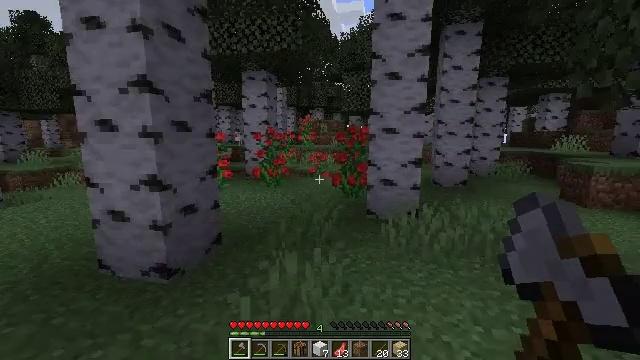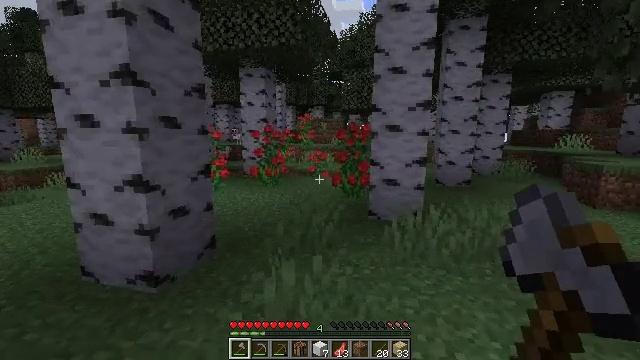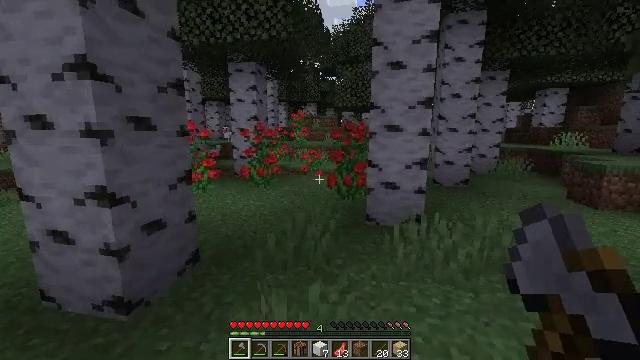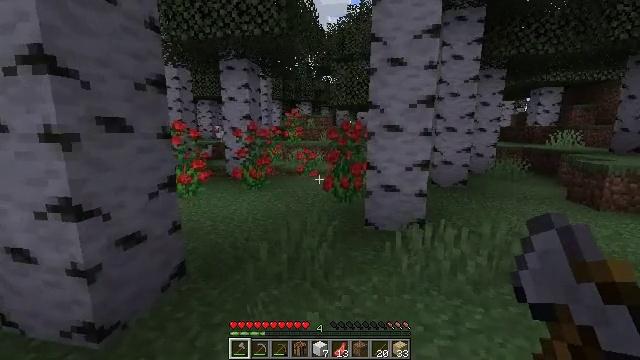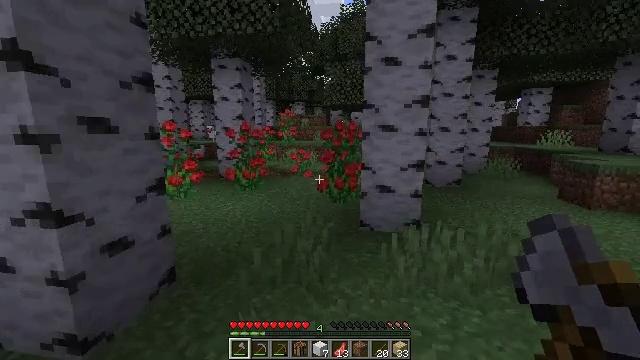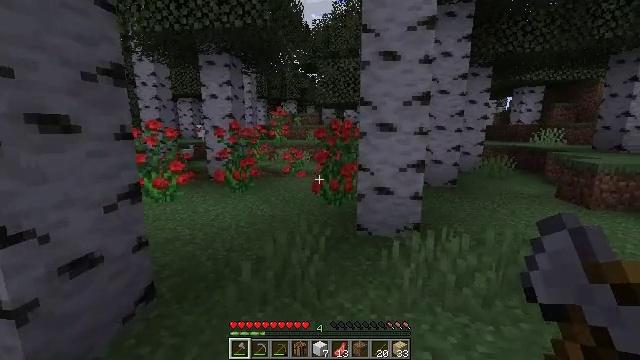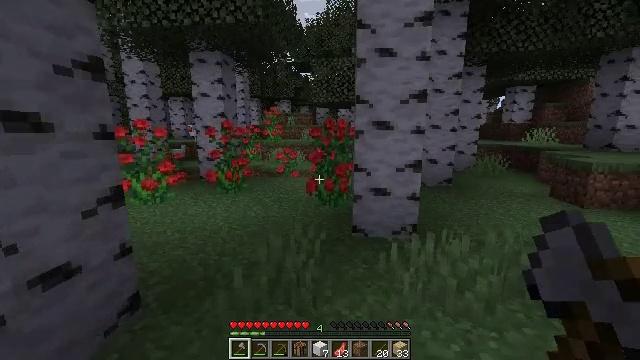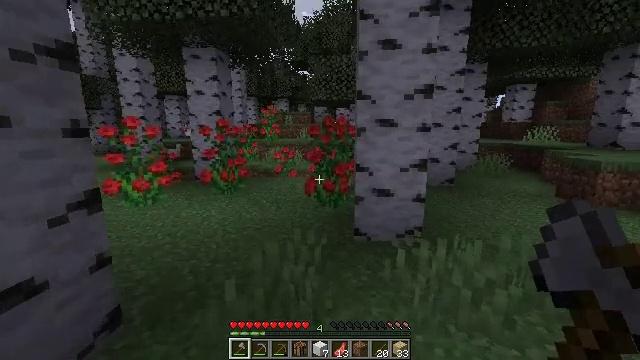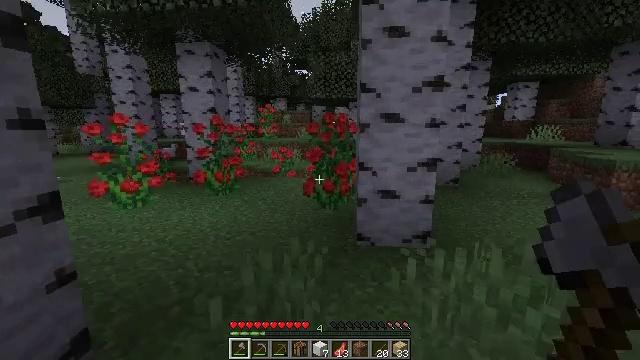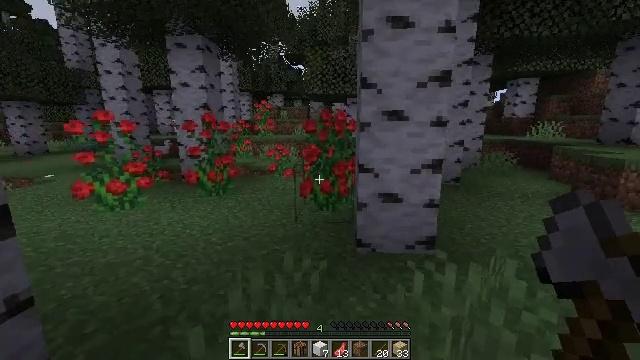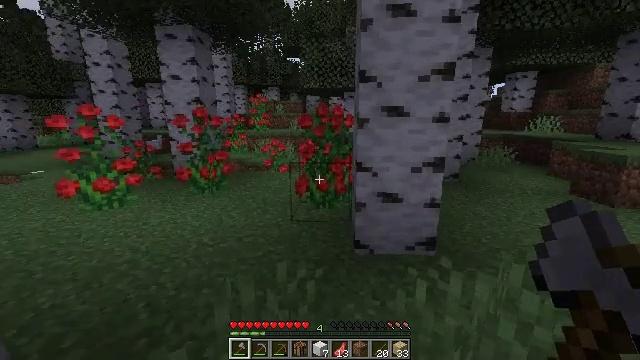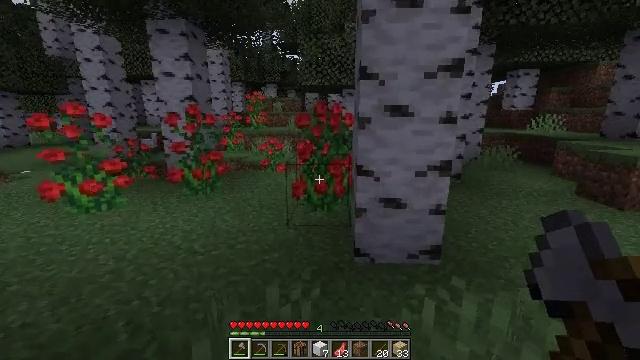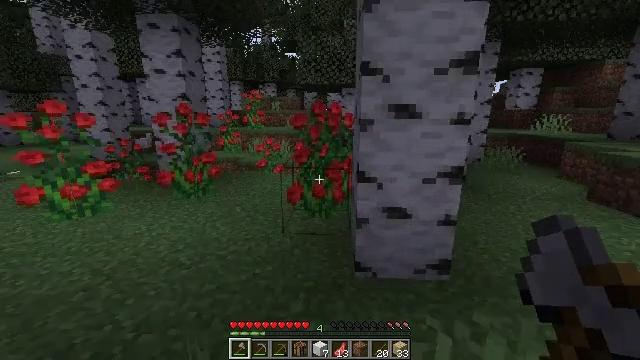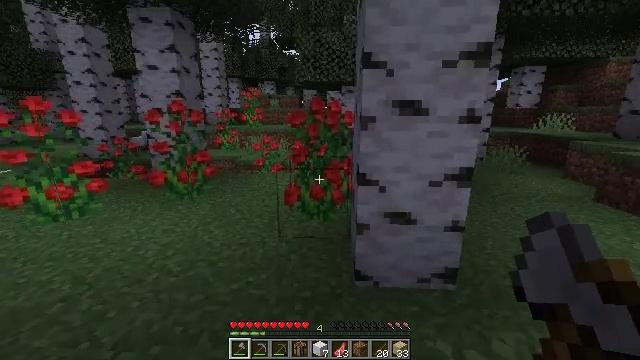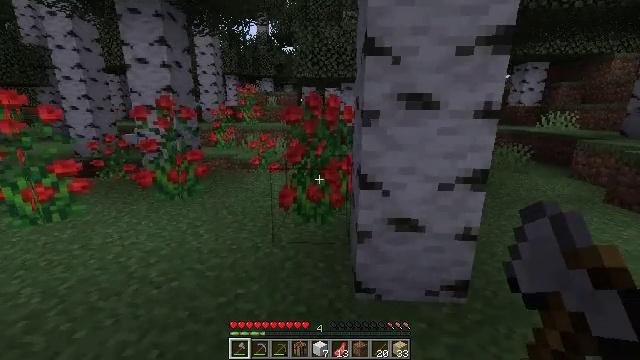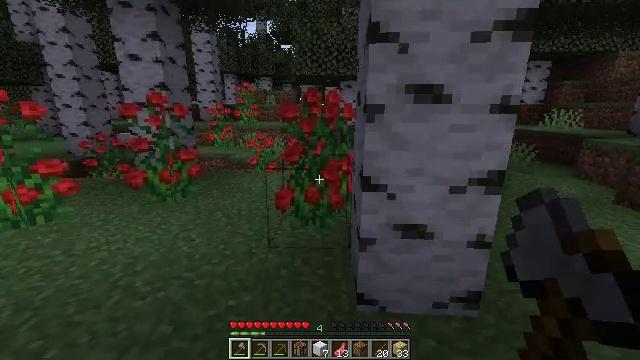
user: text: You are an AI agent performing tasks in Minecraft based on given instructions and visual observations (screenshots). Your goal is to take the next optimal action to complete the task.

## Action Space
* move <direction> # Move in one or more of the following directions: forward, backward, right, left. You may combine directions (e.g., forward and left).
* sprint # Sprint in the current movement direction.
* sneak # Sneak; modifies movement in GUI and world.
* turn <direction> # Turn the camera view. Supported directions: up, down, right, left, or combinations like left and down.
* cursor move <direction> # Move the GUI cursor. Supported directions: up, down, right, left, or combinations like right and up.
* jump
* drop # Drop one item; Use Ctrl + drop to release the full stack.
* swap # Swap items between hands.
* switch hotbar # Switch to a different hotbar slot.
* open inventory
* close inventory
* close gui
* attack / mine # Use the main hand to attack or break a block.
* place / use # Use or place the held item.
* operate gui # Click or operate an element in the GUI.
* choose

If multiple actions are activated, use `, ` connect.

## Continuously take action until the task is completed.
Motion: motion action
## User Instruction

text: Gather the rose bush by attacking it.
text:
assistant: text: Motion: move forward
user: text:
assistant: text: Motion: move forward, turn right
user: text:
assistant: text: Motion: move forward, turn right
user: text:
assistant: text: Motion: move forward, turn right
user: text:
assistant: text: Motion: move forward, turn right
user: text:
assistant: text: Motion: move forward, turn right
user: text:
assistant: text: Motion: move forward
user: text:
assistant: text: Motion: move forward
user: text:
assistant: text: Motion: move forward
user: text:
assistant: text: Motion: move forward, turn down
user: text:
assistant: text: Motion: move forward
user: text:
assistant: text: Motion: move forward
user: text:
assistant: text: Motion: move forward
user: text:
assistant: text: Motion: move forward
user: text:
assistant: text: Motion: move forward
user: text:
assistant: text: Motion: move forward, turn down, attack / mine
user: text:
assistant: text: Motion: move forward, turn down, attack / mine
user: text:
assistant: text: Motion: move forward, turn down, attack / mine
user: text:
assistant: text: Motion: move forward, turn left, attack / mine
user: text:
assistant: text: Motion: move forward
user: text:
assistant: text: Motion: move forward
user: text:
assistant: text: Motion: move forward
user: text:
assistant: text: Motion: move forward, turn down
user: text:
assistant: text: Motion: move forward, turn down
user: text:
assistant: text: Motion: move forward, turn right and down
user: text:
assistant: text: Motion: move forward, turn down
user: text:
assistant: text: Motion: move forward
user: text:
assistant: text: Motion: move forward
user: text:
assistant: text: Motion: move forward
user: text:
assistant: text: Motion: move forward